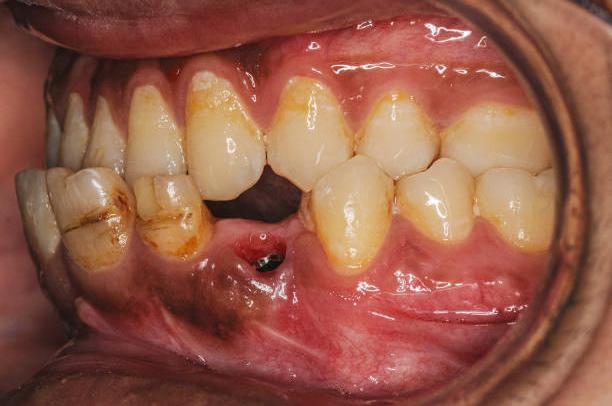
Condition: Gingivitis